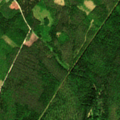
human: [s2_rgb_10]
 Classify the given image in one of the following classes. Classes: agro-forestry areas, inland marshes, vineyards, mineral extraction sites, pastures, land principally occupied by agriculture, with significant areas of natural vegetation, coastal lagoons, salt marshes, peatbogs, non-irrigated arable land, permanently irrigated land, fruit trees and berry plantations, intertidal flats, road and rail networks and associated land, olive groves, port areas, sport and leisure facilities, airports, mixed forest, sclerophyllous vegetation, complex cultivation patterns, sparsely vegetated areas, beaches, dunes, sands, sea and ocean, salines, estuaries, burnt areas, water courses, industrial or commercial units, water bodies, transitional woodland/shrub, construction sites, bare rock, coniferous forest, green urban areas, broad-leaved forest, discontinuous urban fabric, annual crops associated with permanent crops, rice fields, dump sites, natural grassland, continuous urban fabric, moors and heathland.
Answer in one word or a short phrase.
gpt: coniferous forest, mixed forest, transitional woodland/shrub